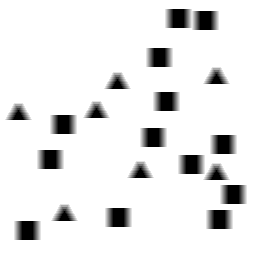
Squares: 13
Triangles: 7
Stars: 0
Total shapes: 20